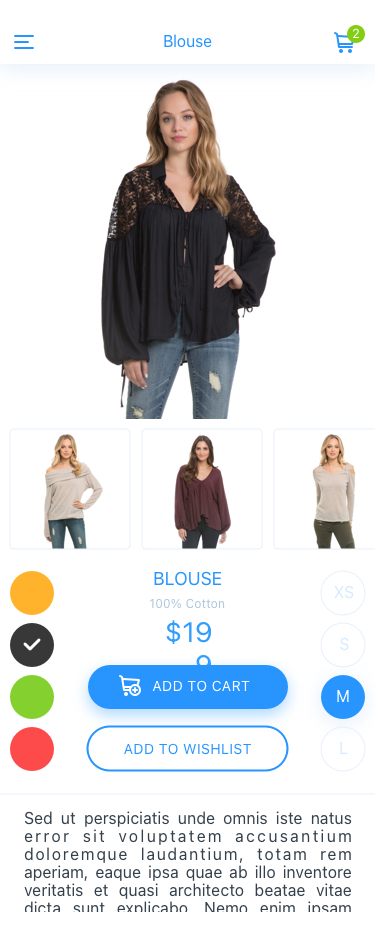
Text in this UI design:
M
L
S
XS
Blouse
100% Cotton
$199
Add to cart
Sed ut perspiciatis unde omnis iste natus error sit voluptatem accusantium doloremque laudantium, totam rem aperiam, eaque ipsa quae ab illo inventore veritatis et quasi architecto beatae vitae dicta sunt explicabo. Nemo enim ipsam voluptatem quia voluptas sit aspernatur aut odit aut fugit, sed quia consequuntur magni dolores eos qui ratione voluptatem sequi nesciunt. Neque porro quisquam est, qui dolorem ipsum quia dolor sit amet, consectetur, adipisci velit, sed quia non numquam eius modi tempora incidunt ut labore et dolore magnam aliquam quaerat voluptatem. Ut enim ad minima veniam, quis nostrum exercitationem ullam corporis suscipit laboriosam, nisi ut aliquid ex ea commodi consequatur? Quis autem vel eum iure reprehenderit qui in ea voluptate velit esse quam nihil molestiae consequatur, vel illum qui dolorem eum fugiat quo voluptas nulla pariatur? At vero eos et accusamus et iusto odio dignissimos ducimus qui blanditiis praesentium voluptatum deleniti atque corrupti quos dolores et quas molestias excepturi sint occaecati cupiditate non provident, similique sunt in culpa qui officia deserunt mollitia animi, id est laborum et dolorum fuga. Et harum quidem rerum facilis est et expedita distinctio.
2